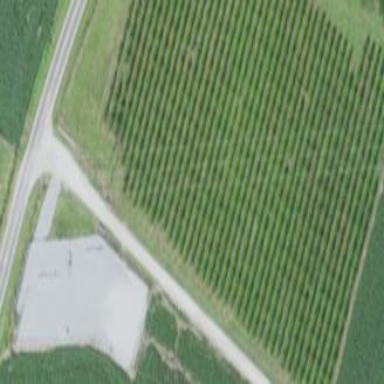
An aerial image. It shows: Vineyard where grapes are grown.